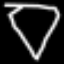
Label: diamond